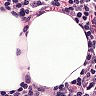
Metastatic tissue present: no